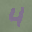
Label: 4